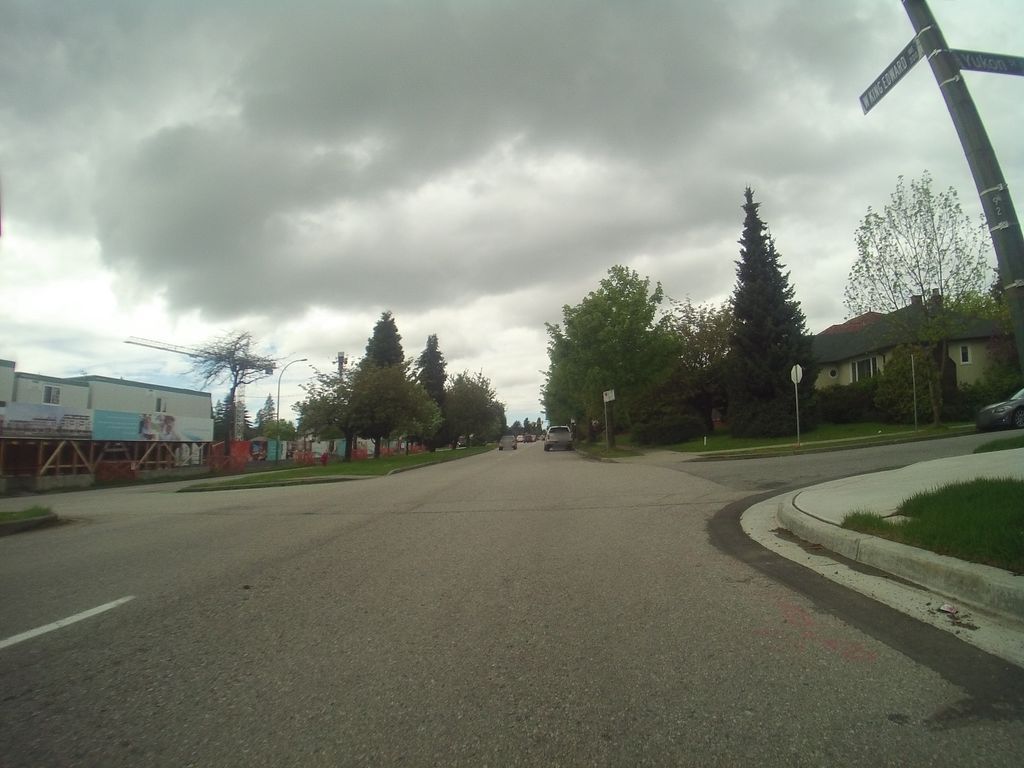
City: vancouver